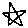
Label: star